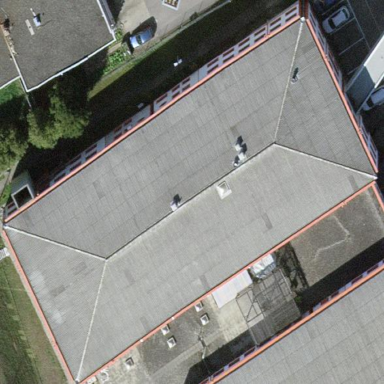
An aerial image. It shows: Building with hipped roof design.